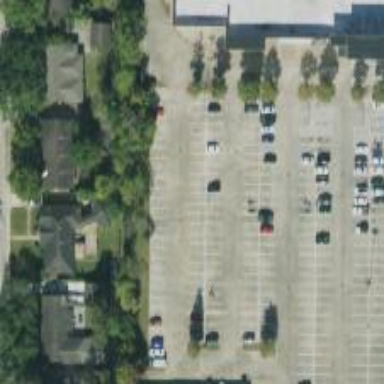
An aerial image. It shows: Parking space is available.